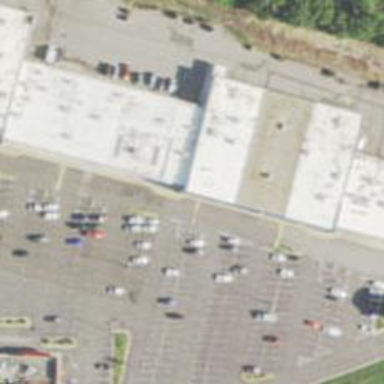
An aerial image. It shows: Convenience shop.